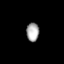
Tissue: prostate
Cell type: T cells
Senescence score: 0.2769
Nuclear area (px): 233
Mean DAPI intensity: 166.232